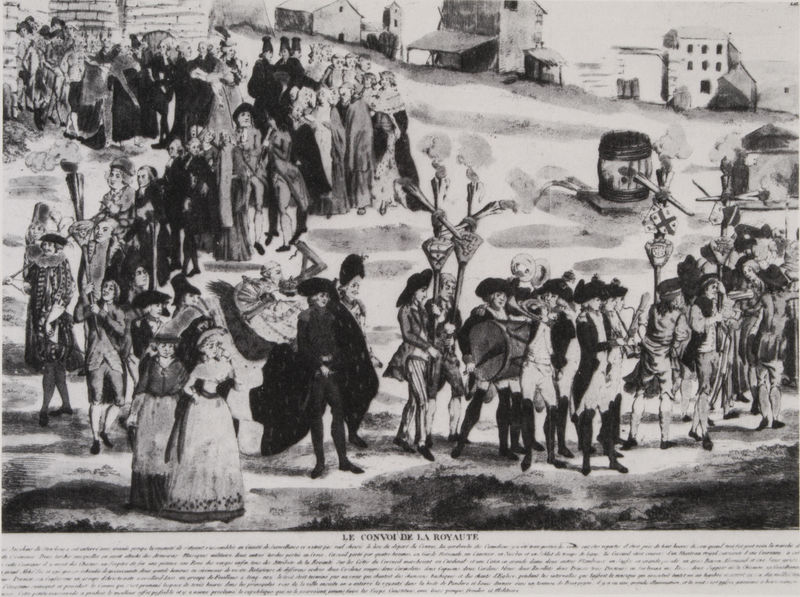
Titel: Leichenbegängnis des Königtums
Standort: Paris
Institution: Bibliothèque Nationale.
Schlagwörter: dunkel, feuer, gemälde, mann, schatten, weiß, frauen, menschen, stadt, damen, fenster, frankreich, frau, grau, hell, hut, hüte, kleid, kleider, kopfbedeckungen, licht, männer, schwarz, strasse, szene, zeichnung, haus, weg, fest, herren, leute, masse, menge, rock, versammlung, hose, mütze, mützen, barock, mensch, tod, öl, erde, häuser, kirche, rauch, geistlicher, adel, musik, musiker, renaissance, stock, adelige, kopfbedeckung, schürze, schrift, papier, röcke, schuhe, stab, flagge, abhang, laufen, schürzen, hang, zug, dorf, mauer, grafik, graphik, winter, platz, französisch, könig, men, soldaten, women, karikatur, aristocracy, weib, weiber, foto, gang, laviert, schild, tusche, flamme, buch, kreuz, acryl, druck, schwarz-weiss, radierung, stich, titel, seite, illustration, schilder, text, uniform, uniformen, zeitung, kundgebung, menschenschlange, schlange, aquatinta, napoleon, dreispitz, stiefel, fass, trommel, marsch, ruf, buchseite, wappen, karte, triumph, priester, kapelle, houses, mönch, geistliche, prozession, umzug, adlige, königlich, parade, postkarte, fackel, französische revolution, festzug, lavierung, royal, tonne, banners, ordnung, trompete, kruez, fackeln, neuzeit, musikanten, musikkapelle, buchmalerei, pech, pauke, königshaus, feure, fas, leichenzug, männer frauen, zeicnhnung, konvoi, fransösen, marschmusik, wei0ß, kusikanten, torches, crusades, rgraphik, menschen roben musiker, christians, paople